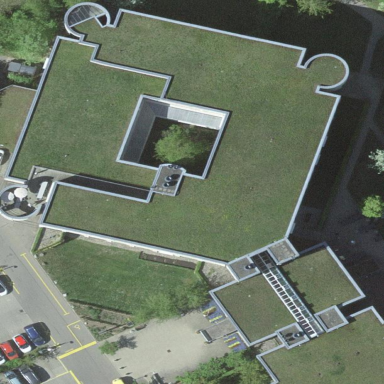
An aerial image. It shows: Hospital building.